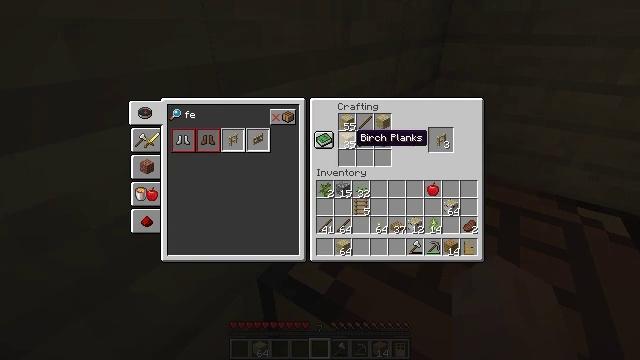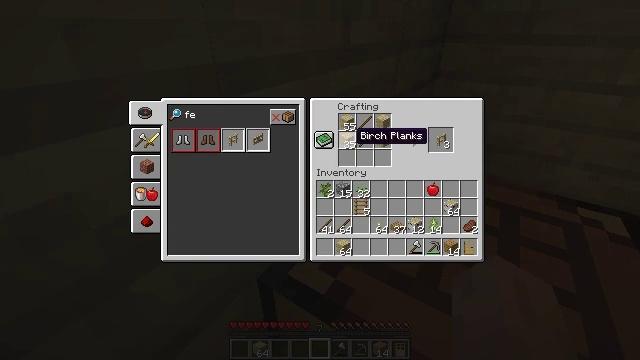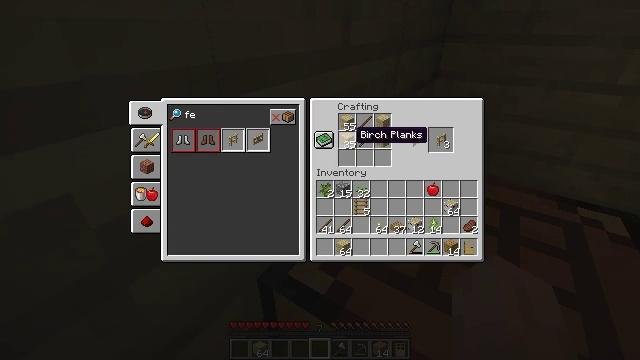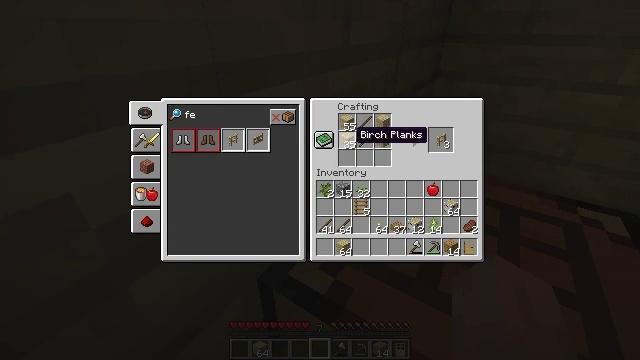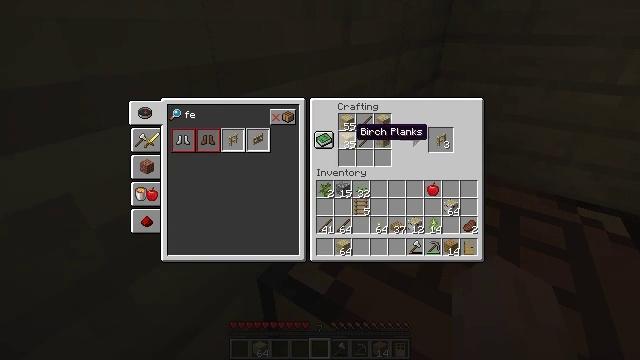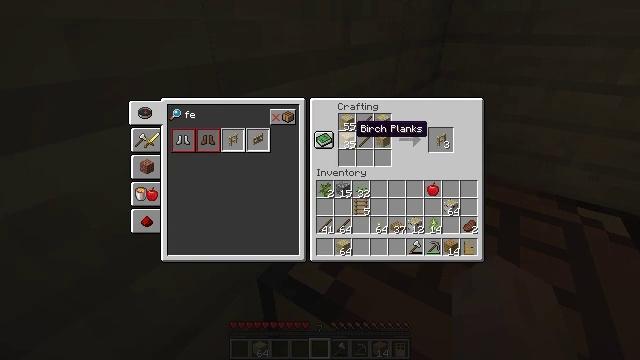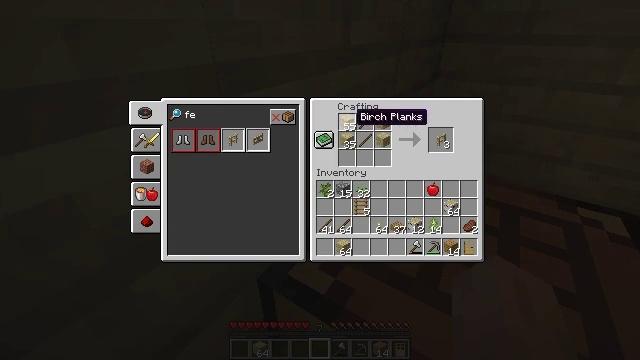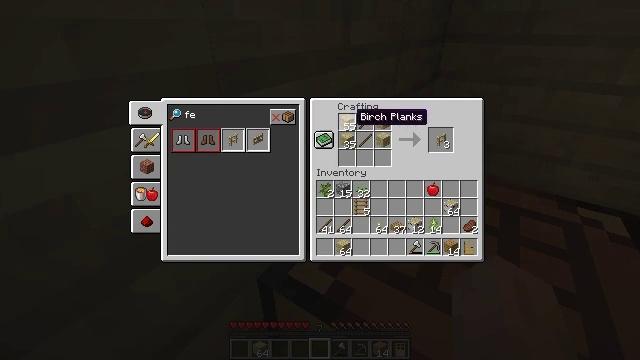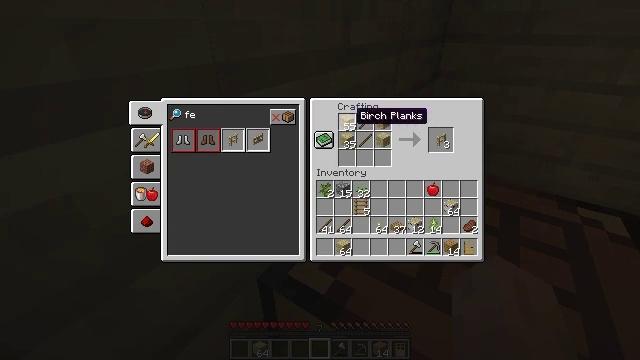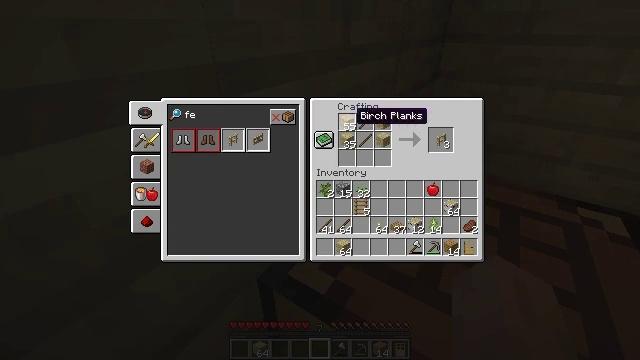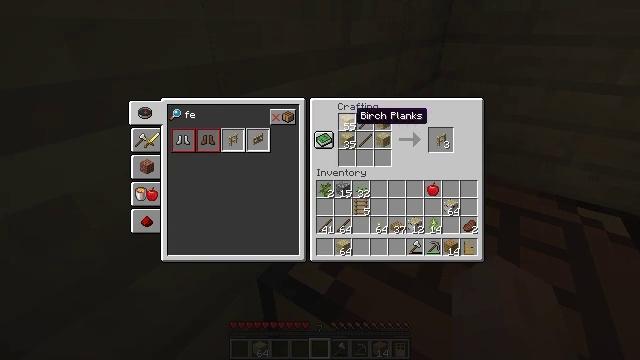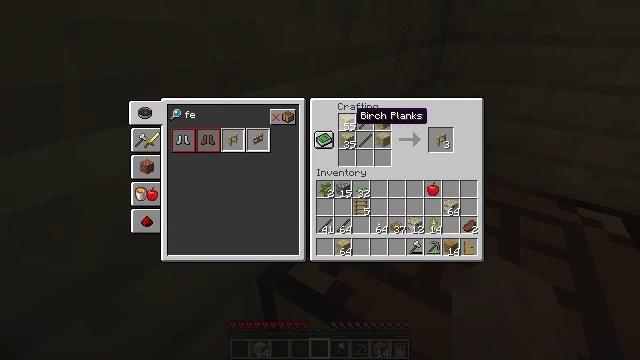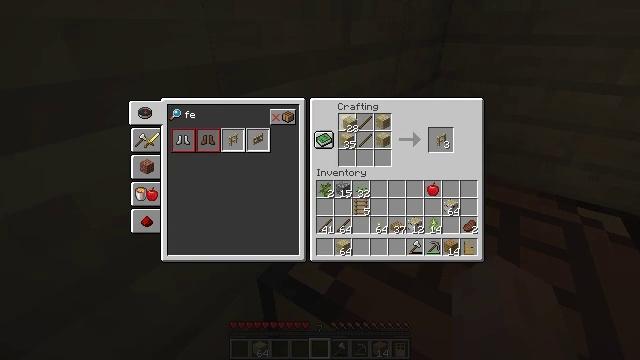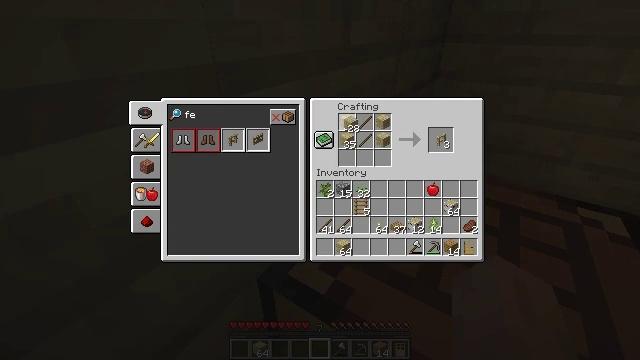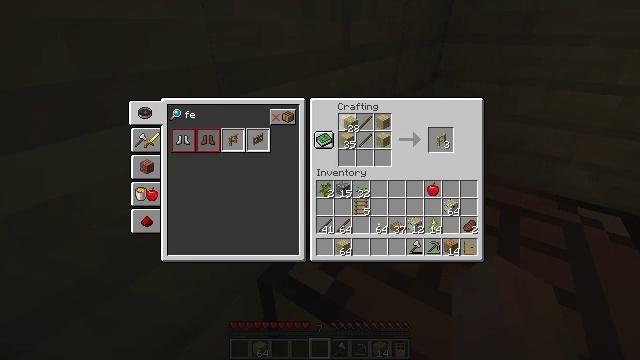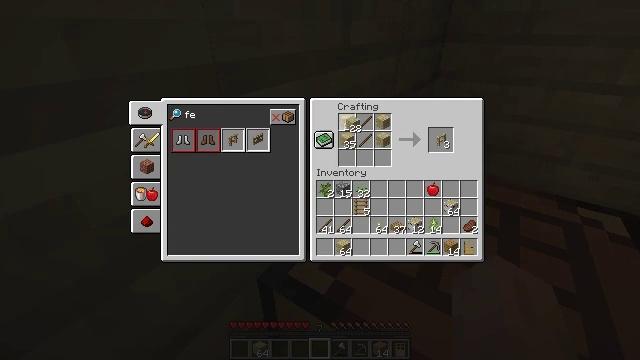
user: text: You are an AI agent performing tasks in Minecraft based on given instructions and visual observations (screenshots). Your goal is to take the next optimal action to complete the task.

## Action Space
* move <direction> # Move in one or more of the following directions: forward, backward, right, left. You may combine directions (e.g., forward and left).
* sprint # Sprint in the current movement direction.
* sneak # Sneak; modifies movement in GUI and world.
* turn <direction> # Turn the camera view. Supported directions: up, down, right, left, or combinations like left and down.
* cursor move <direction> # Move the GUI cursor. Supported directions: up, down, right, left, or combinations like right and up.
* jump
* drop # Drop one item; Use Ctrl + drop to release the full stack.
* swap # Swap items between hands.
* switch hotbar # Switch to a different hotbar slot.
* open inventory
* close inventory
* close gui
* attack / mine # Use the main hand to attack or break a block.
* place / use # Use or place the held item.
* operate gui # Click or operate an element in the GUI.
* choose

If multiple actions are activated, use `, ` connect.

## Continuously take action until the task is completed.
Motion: motion action
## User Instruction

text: Craft a birch fence.
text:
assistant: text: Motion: no_op
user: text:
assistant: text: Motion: no_op
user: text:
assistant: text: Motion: no_op
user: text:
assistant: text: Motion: no_op
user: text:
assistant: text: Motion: no_op
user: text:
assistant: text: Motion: cursor move up
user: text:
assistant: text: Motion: no_op
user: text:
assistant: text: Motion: no_op
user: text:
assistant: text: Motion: no_op
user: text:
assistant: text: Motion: no_op
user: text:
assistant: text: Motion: no_op
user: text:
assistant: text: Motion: choose
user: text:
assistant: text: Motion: choose
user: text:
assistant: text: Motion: no_op
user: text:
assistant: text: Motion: no_op
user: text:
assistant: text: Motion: cursor move right
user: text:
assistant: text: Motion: no_op
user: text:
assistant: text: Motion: cursor move right
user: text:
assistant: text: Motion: no_op
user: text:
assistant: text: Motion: no_op
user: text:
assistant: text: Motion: no_op
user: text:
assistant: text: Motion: no_op
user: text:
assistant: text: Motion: no_op
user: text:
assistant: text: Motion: no_op
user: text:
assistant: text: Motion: no_op
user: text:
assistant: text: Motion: no_op
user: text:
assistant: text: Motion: no_op
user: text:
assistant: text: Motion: operate gui
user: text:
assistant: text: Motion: operate gui
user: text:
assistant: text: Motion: operate gui